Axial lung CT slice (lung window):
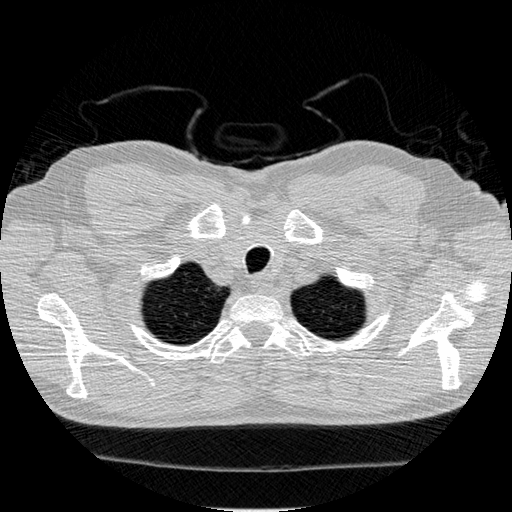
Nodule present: no